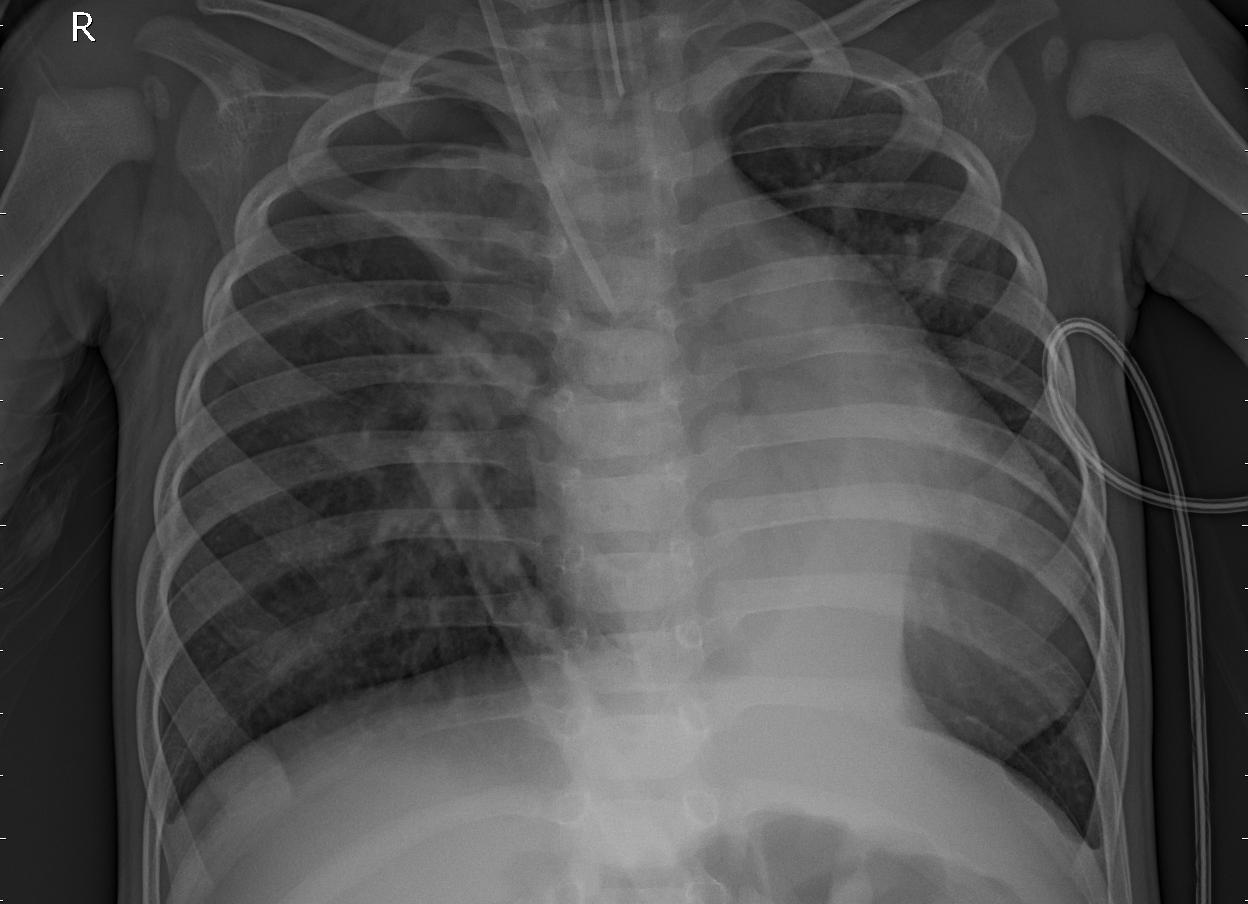
Diagnosis: PNEUMONIA